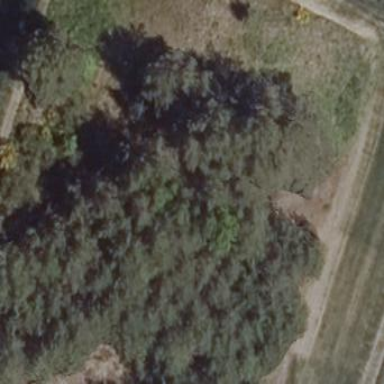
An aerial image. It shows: Mixed leaf woodland.